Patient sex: M
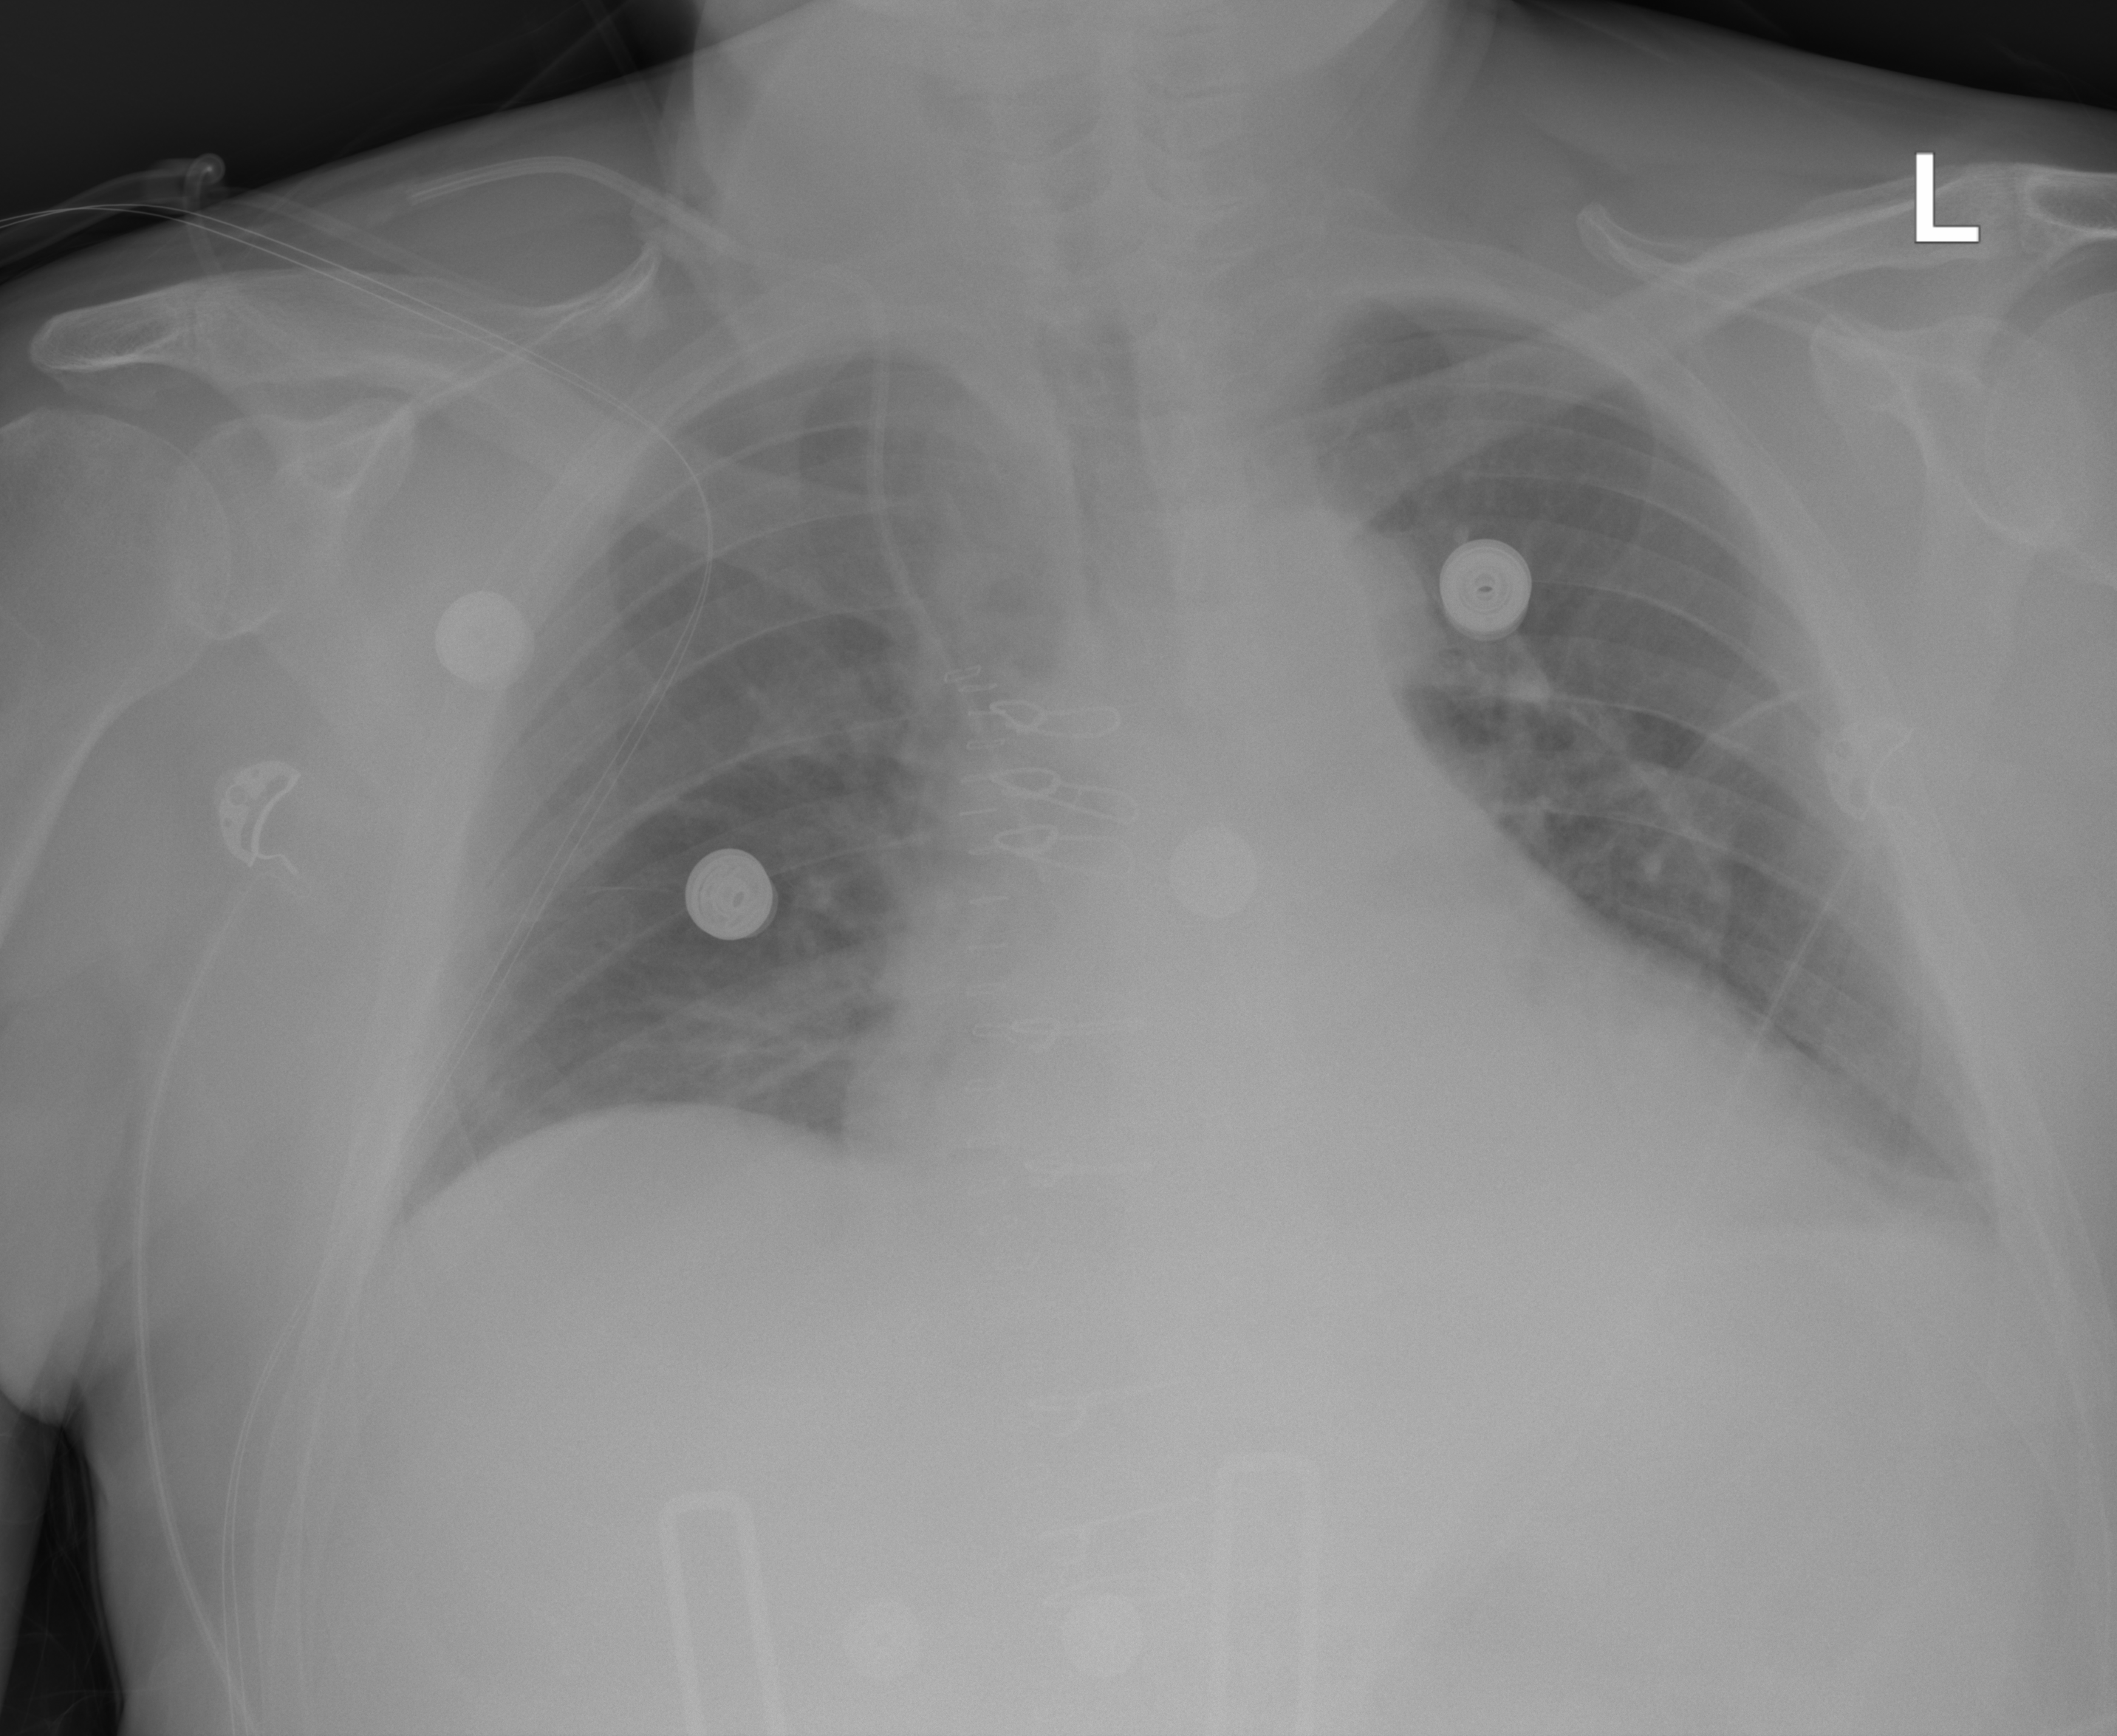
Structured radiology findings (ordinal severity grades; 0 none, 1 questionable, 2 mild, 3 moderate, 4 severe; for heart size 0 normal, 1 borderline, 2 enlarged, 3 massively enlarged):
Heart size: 2
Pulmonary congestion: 2
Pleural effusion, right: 0
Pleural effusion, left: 2
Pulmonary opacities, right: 0
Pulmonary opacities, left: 0
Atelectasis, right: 2
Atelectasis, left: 2